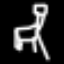
Label: chair